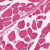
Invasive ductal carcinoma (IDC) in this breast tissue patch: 0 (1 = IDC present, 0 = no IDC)